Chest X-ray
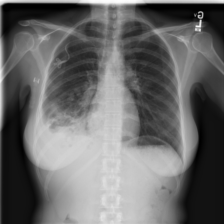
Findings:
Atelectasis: negative
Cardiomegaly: negative
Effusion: positive
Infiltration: positive
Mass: negative
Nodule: negative
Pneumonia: negative
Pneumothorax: negative
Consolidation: negative
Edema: negative
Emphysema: negative
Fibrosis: negative
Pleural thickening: negative
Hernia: negative